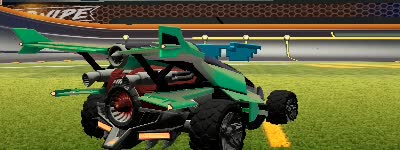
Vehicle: aftershock